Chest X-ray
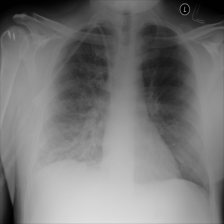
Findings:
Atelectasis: negative
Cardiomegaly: negative
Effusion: negative
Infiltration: negative
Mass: negative
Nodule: negative
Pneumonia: negative
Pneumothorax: negative
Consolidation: negative
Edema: positive
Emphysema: negative
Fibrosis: negative
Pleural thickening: negative
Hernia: negative